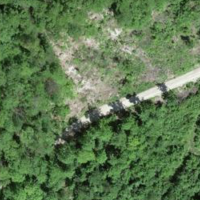
EUNIS habitat code: 41
Species observed at this site:
Cardamine heptaphylla